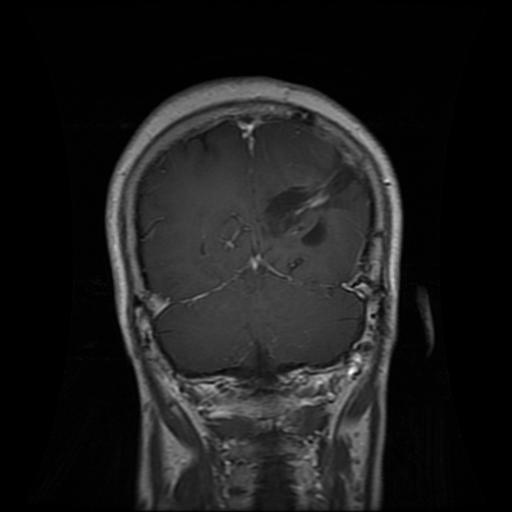
Label: glioma